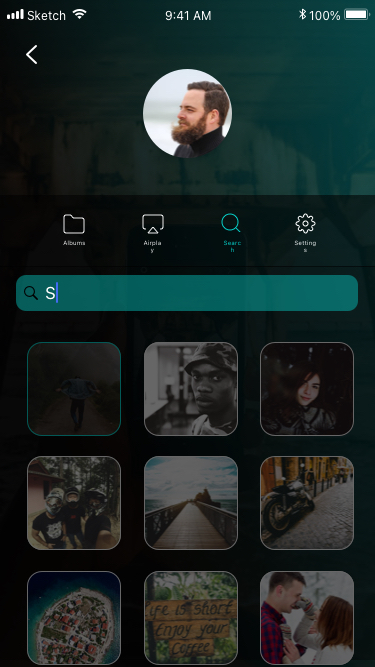
Text in this UI design:
Albums
Settings
Search
Airplay